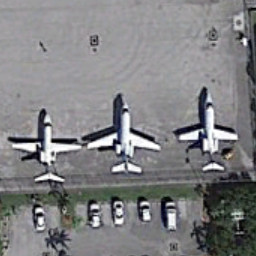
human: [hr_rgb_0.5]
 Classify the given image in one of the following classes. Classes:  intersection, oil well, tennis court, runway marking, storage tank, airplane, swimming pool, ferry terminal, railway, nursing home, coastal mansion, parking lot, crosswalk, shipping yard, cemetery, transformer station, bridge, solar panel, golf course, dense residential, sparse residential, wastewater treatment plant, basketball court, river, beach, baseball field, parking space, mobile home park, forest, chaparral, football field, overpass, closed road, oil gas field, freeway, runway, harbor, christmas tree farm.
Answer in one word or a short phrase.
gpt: airplane